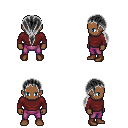
a pixel art fantasy rpg character, male body template, human, dark skin, maroon long-sleeve shirt, magenta pants, gray ponytail hairstyle, brown shoes, four views (front, back, left, right), 2x2 character sprite sheet, small pixel art, hard edges, no anti-aliasing